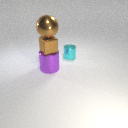
small brown metal cube below large brown metal sphere